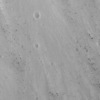
Label: not_dusty